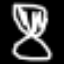
Label: hourglass